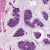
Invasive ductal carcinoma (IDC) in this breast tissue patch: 0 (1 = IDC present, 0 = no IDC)